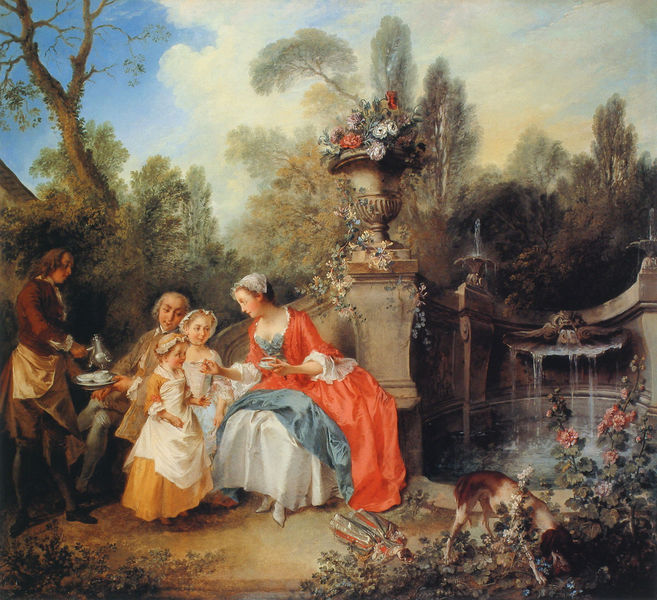
Titel: Eine Dame im Garten, die mit einigen Kindern Kaffee trinkt
Künstler: Nicolas Lancret
Institution: London, National Gallery
Schlagwörter: baum, blau, gemälde, himmel, mann, wasser, weiß, wolken, landschaft, menschen, teich, blumen, frau, säule, hund, diener, teller, familie, kind, brunnen, kinder, garten, magd, kaffee, tee, puppe